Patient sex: M
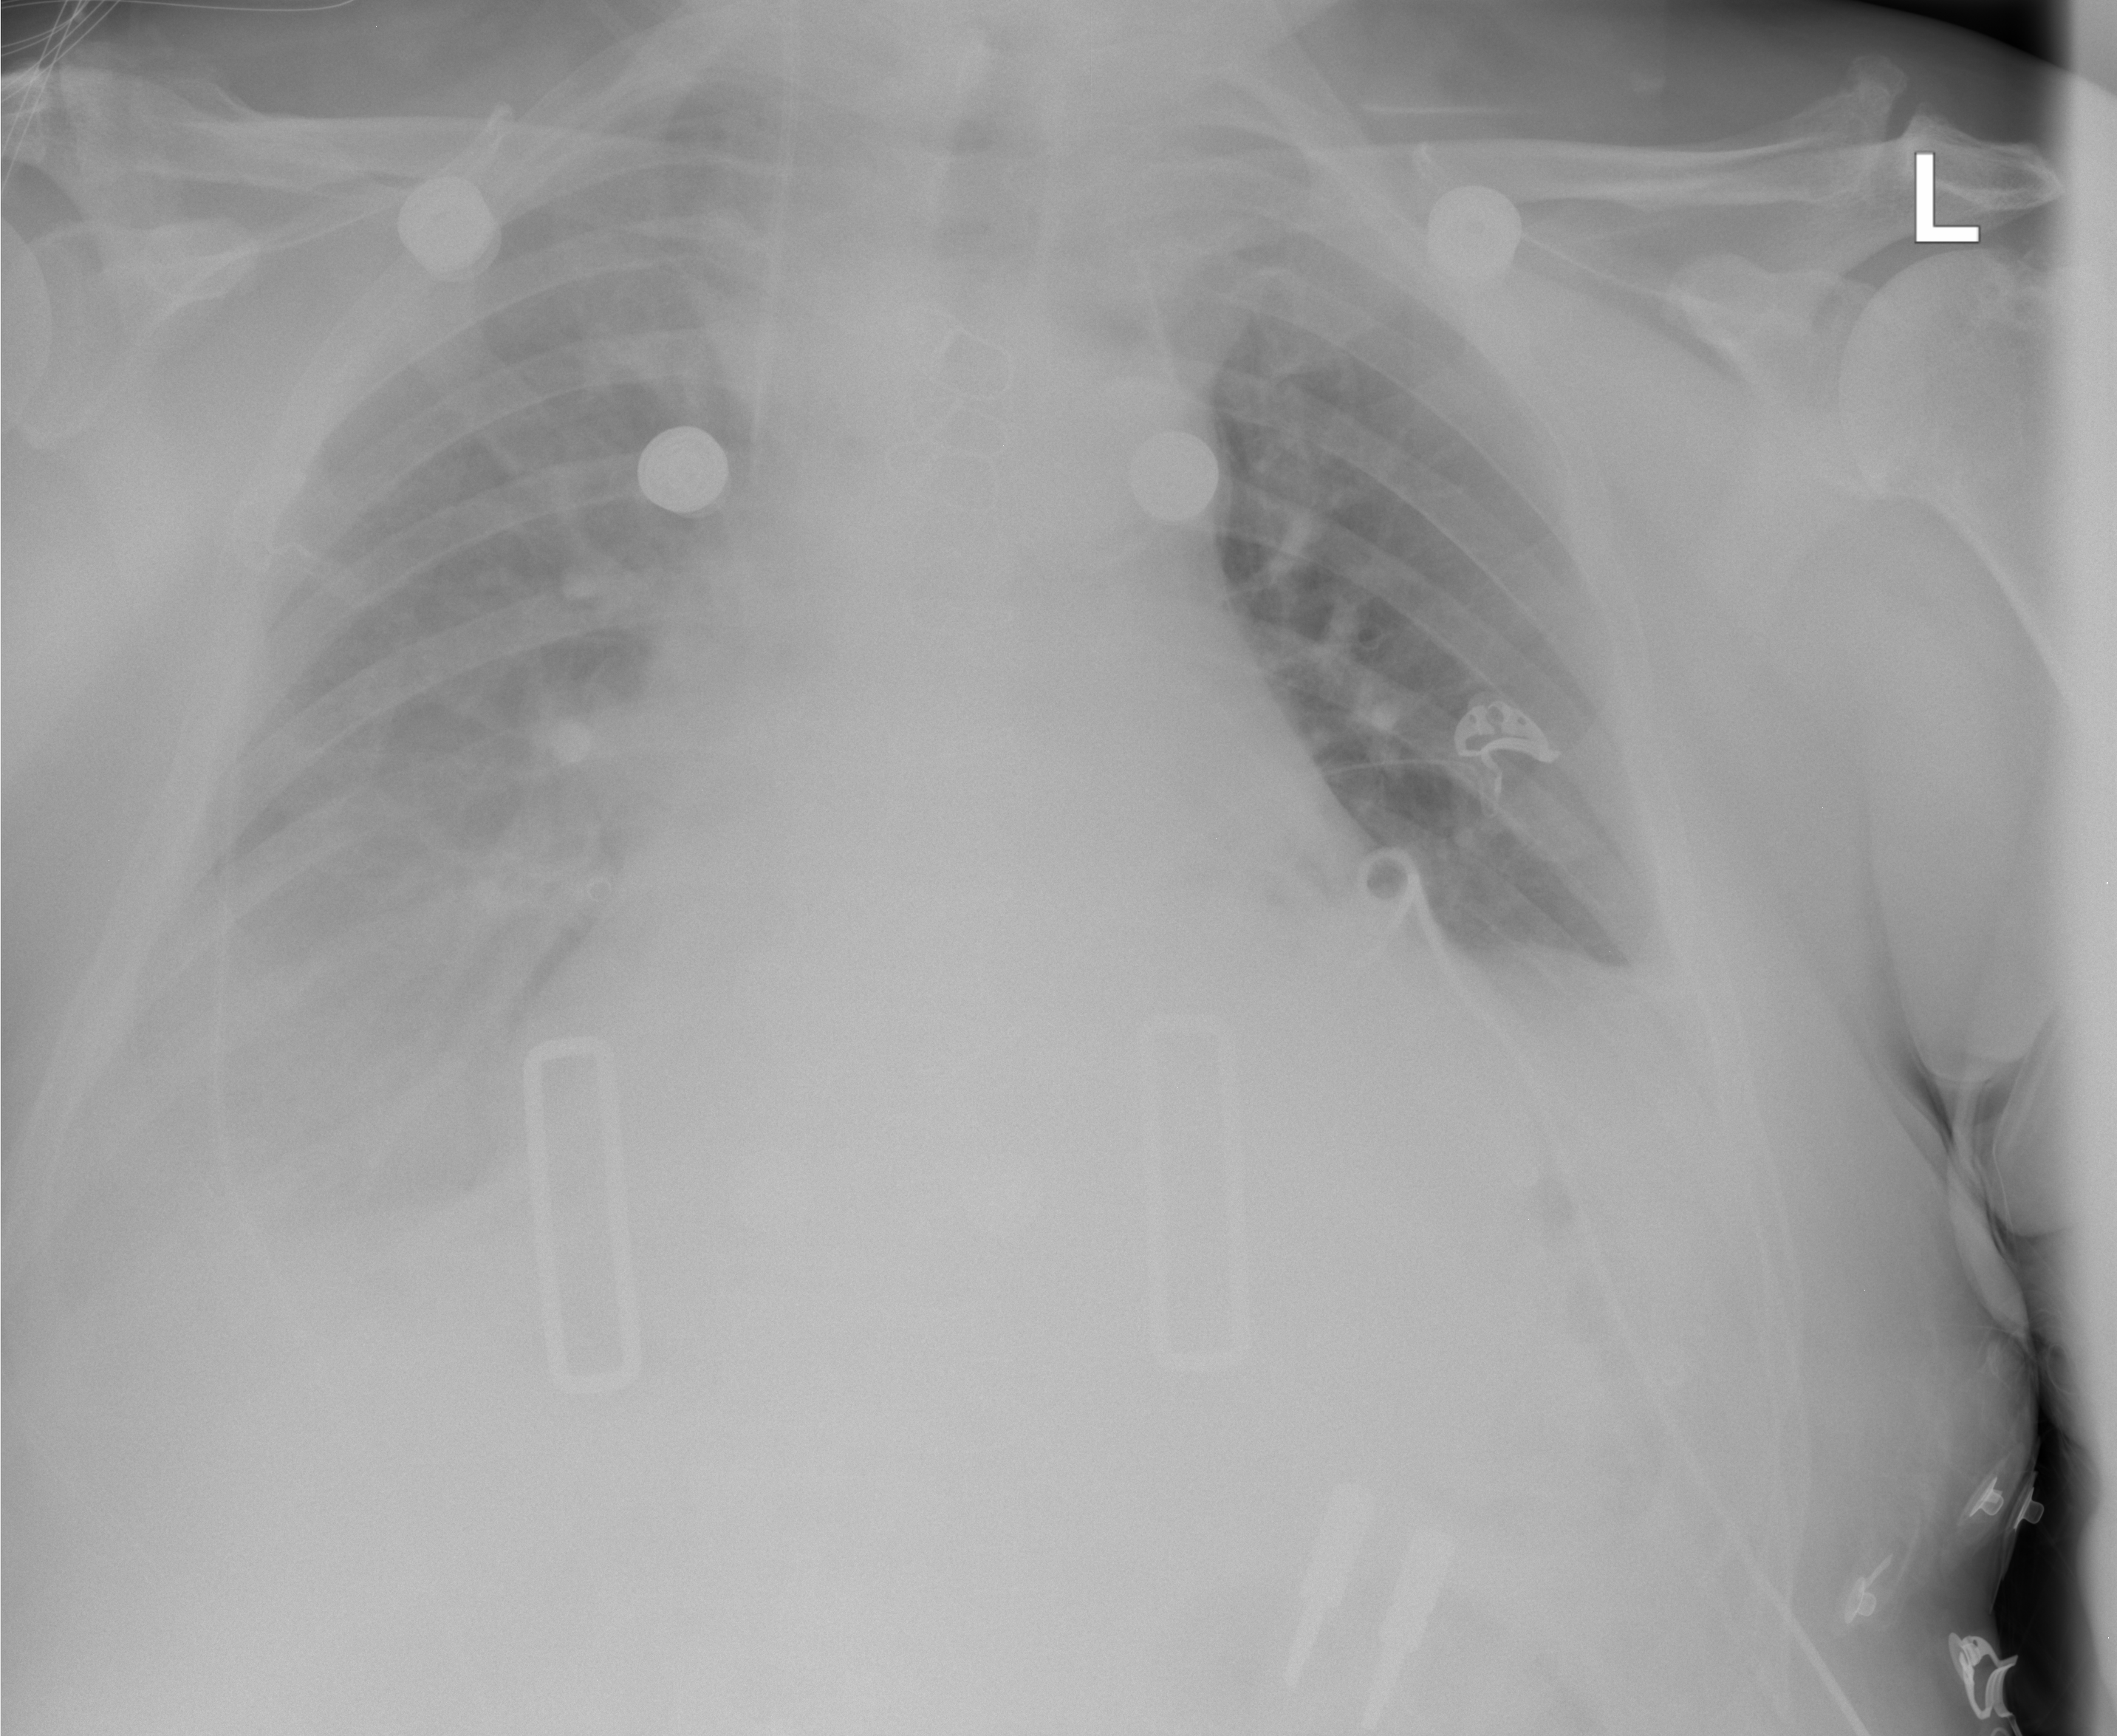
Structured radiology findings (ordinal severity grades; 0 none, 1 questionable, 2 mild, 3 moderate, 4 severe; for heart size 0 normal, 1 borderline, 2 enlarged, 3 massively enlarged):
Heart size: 2
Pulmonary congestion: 1
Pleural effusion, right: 2
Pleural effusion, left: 2
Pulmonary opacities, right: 0
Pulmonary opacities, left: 0
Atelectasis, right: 2
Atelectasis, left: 2